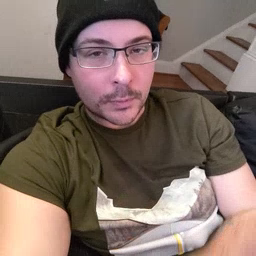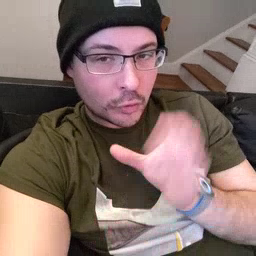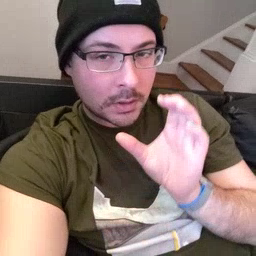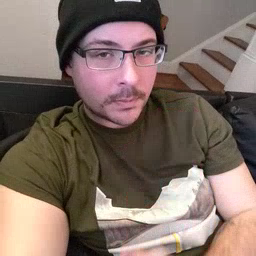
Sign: drink